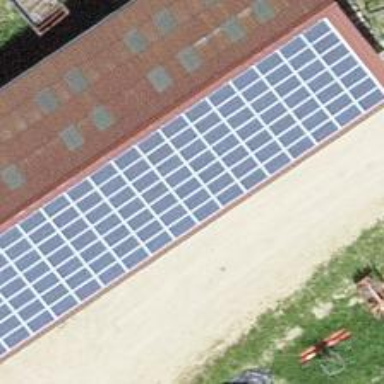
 consisting of solar photovoltaic panels."